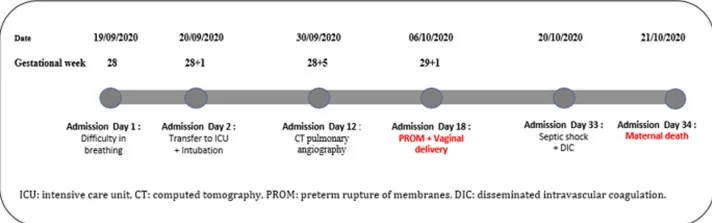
timeline of the patient's admission.
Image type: chart (chart)